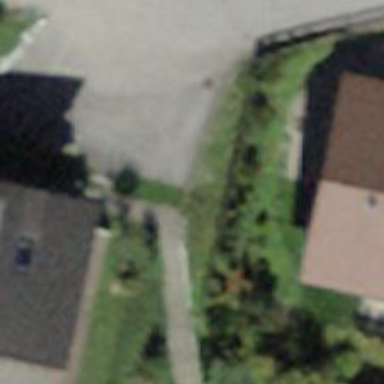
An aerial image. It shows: Road with steps.